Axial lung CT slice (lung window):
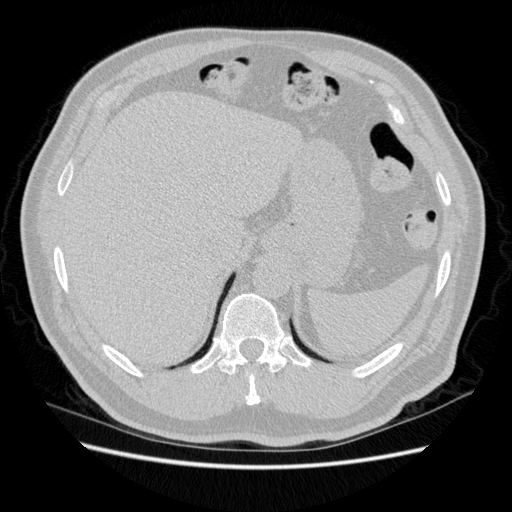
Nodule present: no